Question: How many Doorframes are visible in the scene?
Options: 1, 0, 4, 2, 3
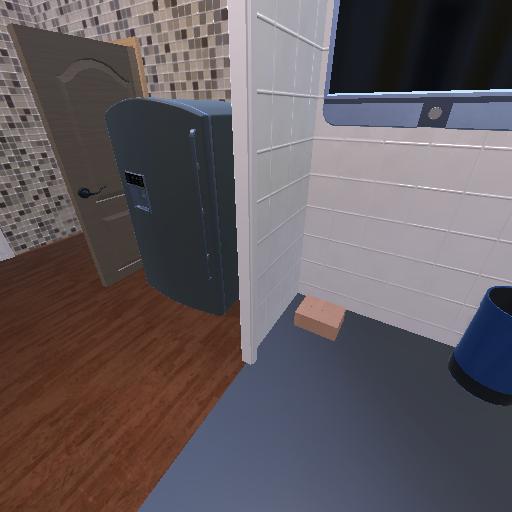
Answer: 1